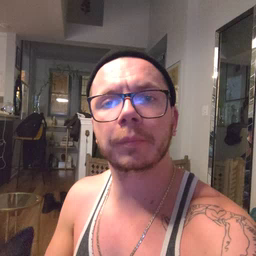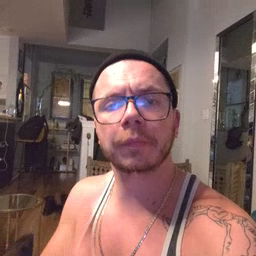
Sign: why